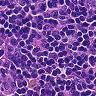
Metastatic tissue present: no